Interaction volume radius: 5 \u00c5
Interaction volume height: 15 \u00c5
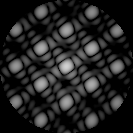
Disorder parameter: 0.03075